Field crop: maize
Growth stage: 2
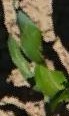
Species: maize